Question: The delegate 'numberForPlot' is being called correctly and the values returned are NSNumbers e.g. 40. (The Y axis range is going from 0-100 -> percentages.)
The x-axis is working ok as you can see in the screenshot below.

'''
- (void)viewDidLoad
{
[super viewDidLoad];
// Do any additional setup after loading the view, typically from a nib.
NSLog(@"Schedule: %@", self.schedule.name);
self.plotData = [NSMutableArray array];
NSSet *logs = self.schedule.logs;
NSSortDescriptor *sortDescriptor;
sortDescriptor = [[NSSortDescriptor alloc] initWithKey:@"dateTimeOriginal" ascending:YES];
NSArray *sortDescriptors = [NSArray arrayWithObject:sortDescriptor];
NSArray *sortedLogsByDate = [logs sortedArrayUsingDescriptors:sortDescriptors];
NSDate *oldestDate = ((LogEntry *)[sortedLogsByDate objectAtIndex:0]).dateTimeOriginal;
NSDate *newestDate = ((LogEntry *)[sortedLogsByDate lastObject]).dateTimeOriginal;
NSLog(@"First: %@", oldestDate);
NSLog(@"Last: %@", newestDate);
NSInteger intervalInSeconds = 60*60*24*7; //One Week
NSInteger oldestDateInSeconds = [oldestDate timeIntervalSince1970];
NSInteger newestDateInSeconds = [newestDate timeIntervalSince1970];
NSInteger numberOfWeeks = (newestDateInSeconds - oldestDateInSeconds + intervalInSeconds - 1)/intervalInSeconds; //Integer division and round up (faster then converting to floats and round()
NSLog(@"Number of weeks: %d", numberOfWeeks);
NSDate *previousDate = oldestDate;
for (int i = 1; i < numberOfWeeks+1; i++) {
NSDate *nextDate = [previousDate dateByAddingTimeInterval:i*intervalInSeconds]; //Add one week
NSPredicate *datePredicate = [NSPredicate predicateWithFormat:@"(dateTimeOriginal >= %@) AND (dateTimeOriginal <= %@)", previousDate, nextDate];
NSSet *logsInThisPeriod = [logs filteredSetUsingPredicate:datePredicate];
if (logsInThisPeriod.count > 0) {
//Get logs between previous and next date
NSPredicate *onTimePredicate = [NSPredicate predicateWithFormat:@"status == %@", @"onTime"];
NSSet *onTime = [logs filteredSetUsingPredicate:onTimePredicate];
NSPredicate *postponedPredicate = [NSPredicate predicateWithFormat:@"status == %@", @"postPoned"];
NSSet *postponed = [logs filteredSetUsingPredicate:postponedPredicate];
NSPredicate *missedPredicate = [NSPredicate predicateWithFormat:@"status == %@", @"missed"];
NSSet *missed = [logs filteredSetUsingPredicate:missedPredicate];
NSInteger onTimeCount = onTime.count;
NSInteger postponedCount = postponed.count;
NSInteger missedCount = missed.count;
NSInteger total = onTimeCount + postponedCount + missedCount;
NSInteger onTimePercentage = onTimeCount*100/total;
NSInteger postponedPercentage = postponedCount*100/total;
NSInteger missedPercentage = missedCount*100/total;
NSDictionary *dataPoint = [[NSDictionary alloc] initWithObjectsAndKeys:[NSNumber numberWithInteger:onTimePercentage], @"onTime", [NSNumber numberWithInteger:postponedPercentage], @"postponed", [NSNumber numberWithInteger:missedPercentage], @"missed", nextDate, @"date", nil];
[self.plotData addObject:dataPoint];
}
else {
NSMutableDictionary *previousDictionary = [[self.plotData lastObject] mutableCopy];
[previousDictionary setObject:nextDate forKey:@"date"];
[self.plotData addObject:previousDictionary];
}
previousDate = nextDate;
}
//Create host view
self.hostingView = [[CPTGraphHostingView alloc] initWithFrame:[[UIScreen mainScreen]bounds]];
[self.view addSubview:self.hostingView];
// Create graph from theme
graph = [(CPTXYGraph *)[CPTXYGraph alloc] initWithFrame:CGRectZero];
CPTTheme *theme = [CPTTheme themeNamed:kCPTDarkGradientTheme];
[graph applyTheme:theme];
[self.hostingView setHostedGraph:self.graph];
// Setup scatter plot space
CPTXYPlotSpace *plotSpace = (CPTXYPlotSpace *)graph.defaultPlotSpace;
NSTimeInterval xLow = 0.0f;
plotSpace.xRange = [CPTPlotRange plotRangeWithLocation:CPTDecimalFromFloat(xLow) length:CPTDecimalFromFloat((newestDateInSeconds - oldestDateInSeconds))];
plotSpace.yRange = [CPTPlotRange plotRangeWithLocation:CPTDecimalFromFloat(0.0) length:CPTDecimalFromFloat(100.0)];
plotSpace.allowsUserInteraction = YES;
// Axes
CPTXYAxisSet *axisSet = (CPTXYAxisSet *)graph.axisSet;
CPTXYAxis *x = axisSet.xAxis;
x.majorIntervalLength = CPTDecimalFromFloat((float)intervalInSeconds);
x.minorTicksPerInterval = 0;
NSDateFormatter *dateFormatter = [[NSDateFormatter alloc] init];
dateFormatter.dateStyle = kCFDateFormatterShortStyle;
CPTTimeFormatter *timeFormatter = [[CPTTimeFormatter alloc] initWithDateFormatter:dateFormatter];
timeFormatter.referenceDate = oldestDate;
x.labelFormatter = timeFormatter;
CPTXYAxis *y = axisSet.yAxis;
y.majorIntervalLength = CPTDecimalFromString(@"10.0");
y.minorTicksPerInterval = 1;
//Ontime plot
CPTScatterPlot *onTimePlot = [[CPTScatterPlot alloc] init];
onTimePlot.identifier = @"onTimePlot";
CPTMutableLineStyle *onTimeLineStyle = [onTimePlot.dataLineStyle mutableCopy];
onTimeLineStyle.lineWidth = 3.f;
onTimeLineStyle.lineColor = [CPTColor greenColor];
onTimePlot.dataLineStyle = onTimeLineStyle;
onTimePlot.dataSource = self;
[graph addPlot:onTimePlot];
// Put an area gradient under the plot above
CPTColor *areaColor = [CPTColor colorWithComponentRed:0.3 green:1.0 blue:0.3 alpha:0.3];
CPTGradient *areaGradient = [CPTGradient gradientWithBeginningColor:areaColor endingColor:[CPTColor clearColor]];
areaGradient.angle = -90.0f;
CPTFill *areaGradientFill = [CPTFill fillWithGradient:areaGradient];
onTimePlot.areaFill = areaGradientFill;
onTimePlot.areaBaseValue = CPTDecimalFromString(@"1.75");
//Postponed plot
CPTScatterPlot *postponedPlot = [[CPTScatterPlot alloc] init];
postponedPlot.identifier = @"postponedPlot";
CPTMutableLineStyle *postponedLineStyle = [postponedPlot.dataLineStyle mutableCopy];
postponedLineStyle.lineWidth = 3.f;
postponedLineStyle.lineColor = [CPTColor orangeColor];
postponedPlot.dataLineStyle = postponedLineStyle;
postponedPlot.dataSource = self;
[graph addPlot:postponedPlot];
//Missed plot
CPTScatterPlot *missedPlot = [[CPTScatterPlot alloc] init];
missedPlot.identifier = @"missedPlot";
CPTMutableLineStyle *missedLineStyle = [missedPlot.dataLineStyle mutableCopy];
missedLineStyle.lineWidth = 3.f;
missedLineStyle.lineColor = [CPTColor redColor];
missedPlot.dataLineStyle = missedLineStyle;
missedPlot.dataSource = self;
[graph addPlot:missedPlot];
}
-(NSUInteger)numberOfRecordsForPlot:(CPTPlot *)plot
{
return self.plotData.count;
}
-(NSNumber *)numberForPlot:(CPTPlot *)plot field:(NSUInteger)fieldEnum recordIndex:(NSUInteger)index
{
NSDictionary *plotPoint = [self.plotData objectAtIndex:index];
if (plot.identifier == @"onTimePlot") {
NSNumber *onTime = [plotPoint valueForKey:@"onTime"];
return onTime;
}
else if (plot.identifier == @"postponedPlot") {
NSNumber *postponed = [plotPoint valueForKey:@"postponed"];
return postponed;
}
else if (plot.identifier == @"missedPlot") {
NSNumber *missed = [plotPoint valueForKey:@"missed"];
return missed;
}
else {
return nil;
}
}
'''
This didn't change a thing:
'''
-(NSNumber *)numberForPlot:(CPTPlot *)plot field:(NSUInteger)fieldEnum recordIndex:(NSUInteger)index
{
NSDictionary *plotPoint = [self.plotData objectAtIndex:index];
NSNumber *num = nil;
// FieldEnum determines if we return an X or Y value.
if ( fieldEnum == CPTScatterPlotFieldX )
{
return [NSNumber numberWithFloat:[[plotPoint valueForKey:@"date"] timeIntervalSince1970]];
}
else // Y-Axis
{
if (plot.identifier == @"onTimePlot") {
num = [plotPoint valueForKey:@"onTime"];
}
else if (plot.identifier == @"postponedPlot") {
num = [plotPoint valueForKey:@"postponed"];
}
else if (plot.identifier == @"missedPlot") {
num = [plotPoint valueForKey:@"missed"];
}
return [NSNumber numberWithFloat:[num floatValue]];
}
}
'''
Bonusquestion:
How can I make the axis labels static and let the plot area be scrollable?
How can I change the 'viewport' of the y-axis labels? (I want 0-100 visible on launch, now it's 20-80 or something like that...)
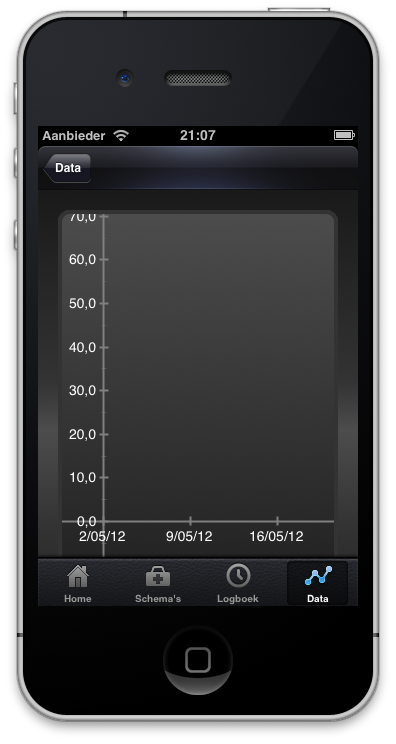
Answer: I think you need something like this in numberForPlot:field:recordIndex:
'''
if (plot.identifier == @"onTimePlot")
{
// FieldEnum determines if we return an X or Y value.
if ( fieldEnum == CPTScatterPlotFieldX )
{
return [NSNumber numberWithFloat:point.x];
}
else // Y-Axis
{
return [NSNumber numberWithFloat:point.y];
}
}
'''
You have to return the X value one time through the method and the Y value the next.